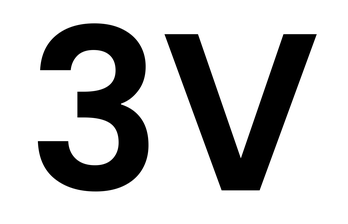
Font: Poppins-SemiBold